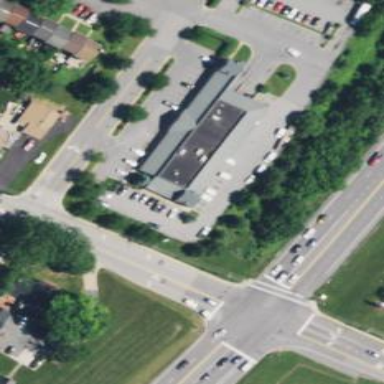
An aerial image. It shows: Post office.